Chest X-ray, AP view. Patient: 23 years old, sex M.
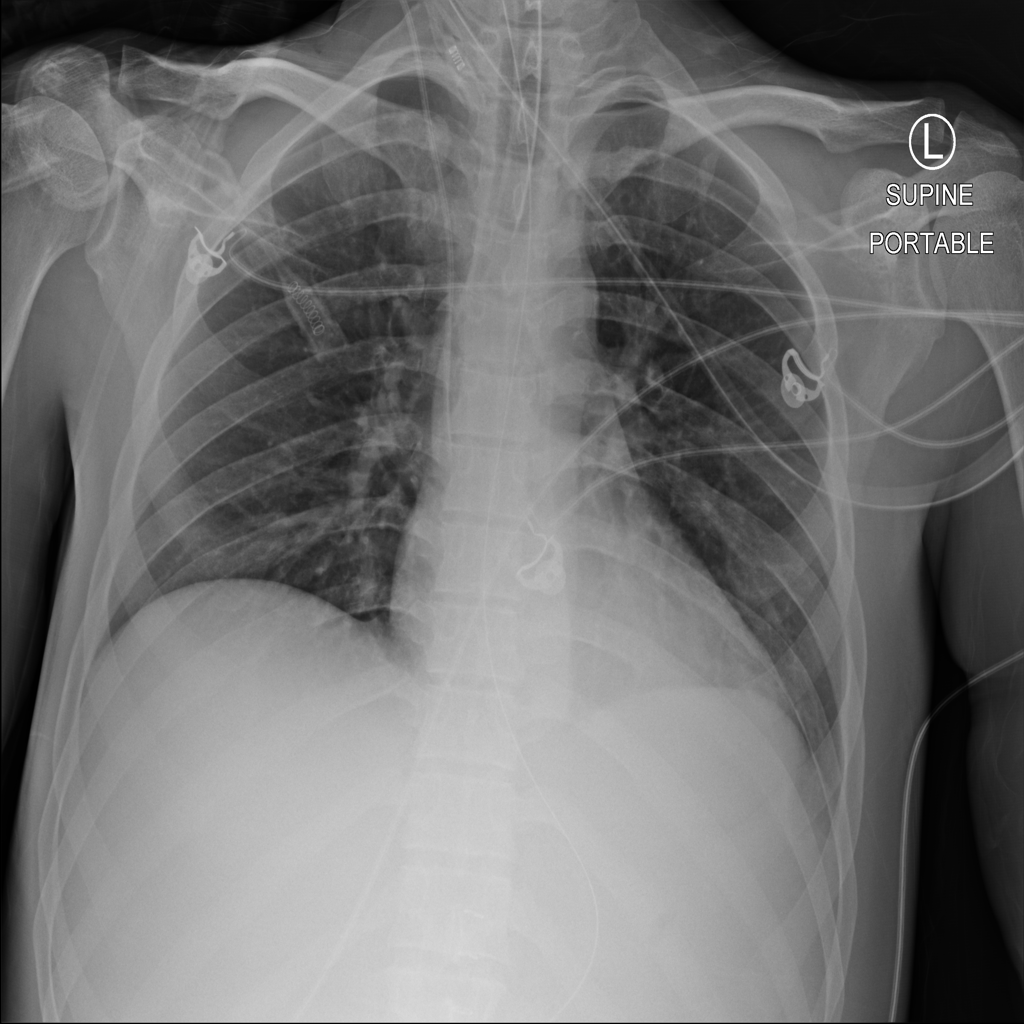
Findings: No Finding